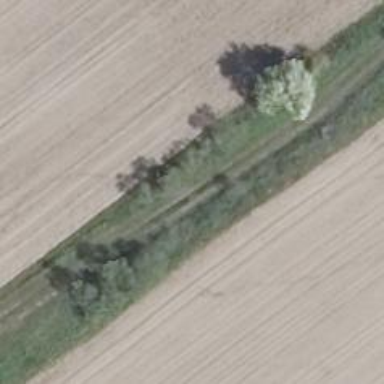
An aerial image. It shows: Deciduous broadleaved tree.